Question: I would like to build the the UI as shown in the MockUp.
For this I need to have two UINavigationViewControllers Side by Side inside a TabBarController. And on the left side I need a VerticalToolbar...
What is the best way to handle this?
Thanks,
Stefan

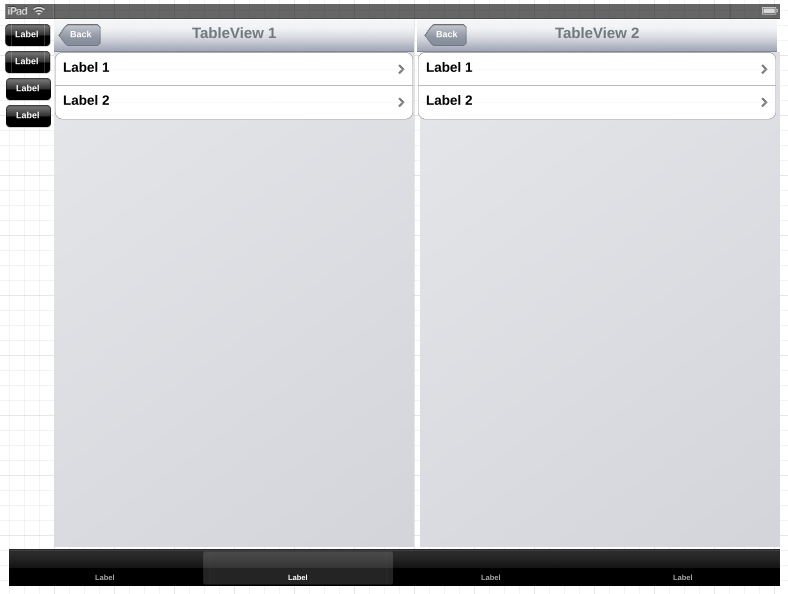
Answer: You can use iOS ViewController Containment API's to achieve this.
Check 'Implementing a Container View Controller' topic in <URL> for the same.
Also check <URL> post.